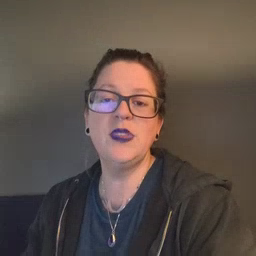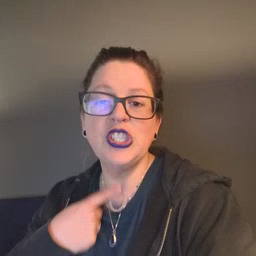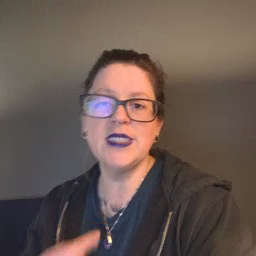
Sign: thirsty